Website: apple
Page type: customer-info-address
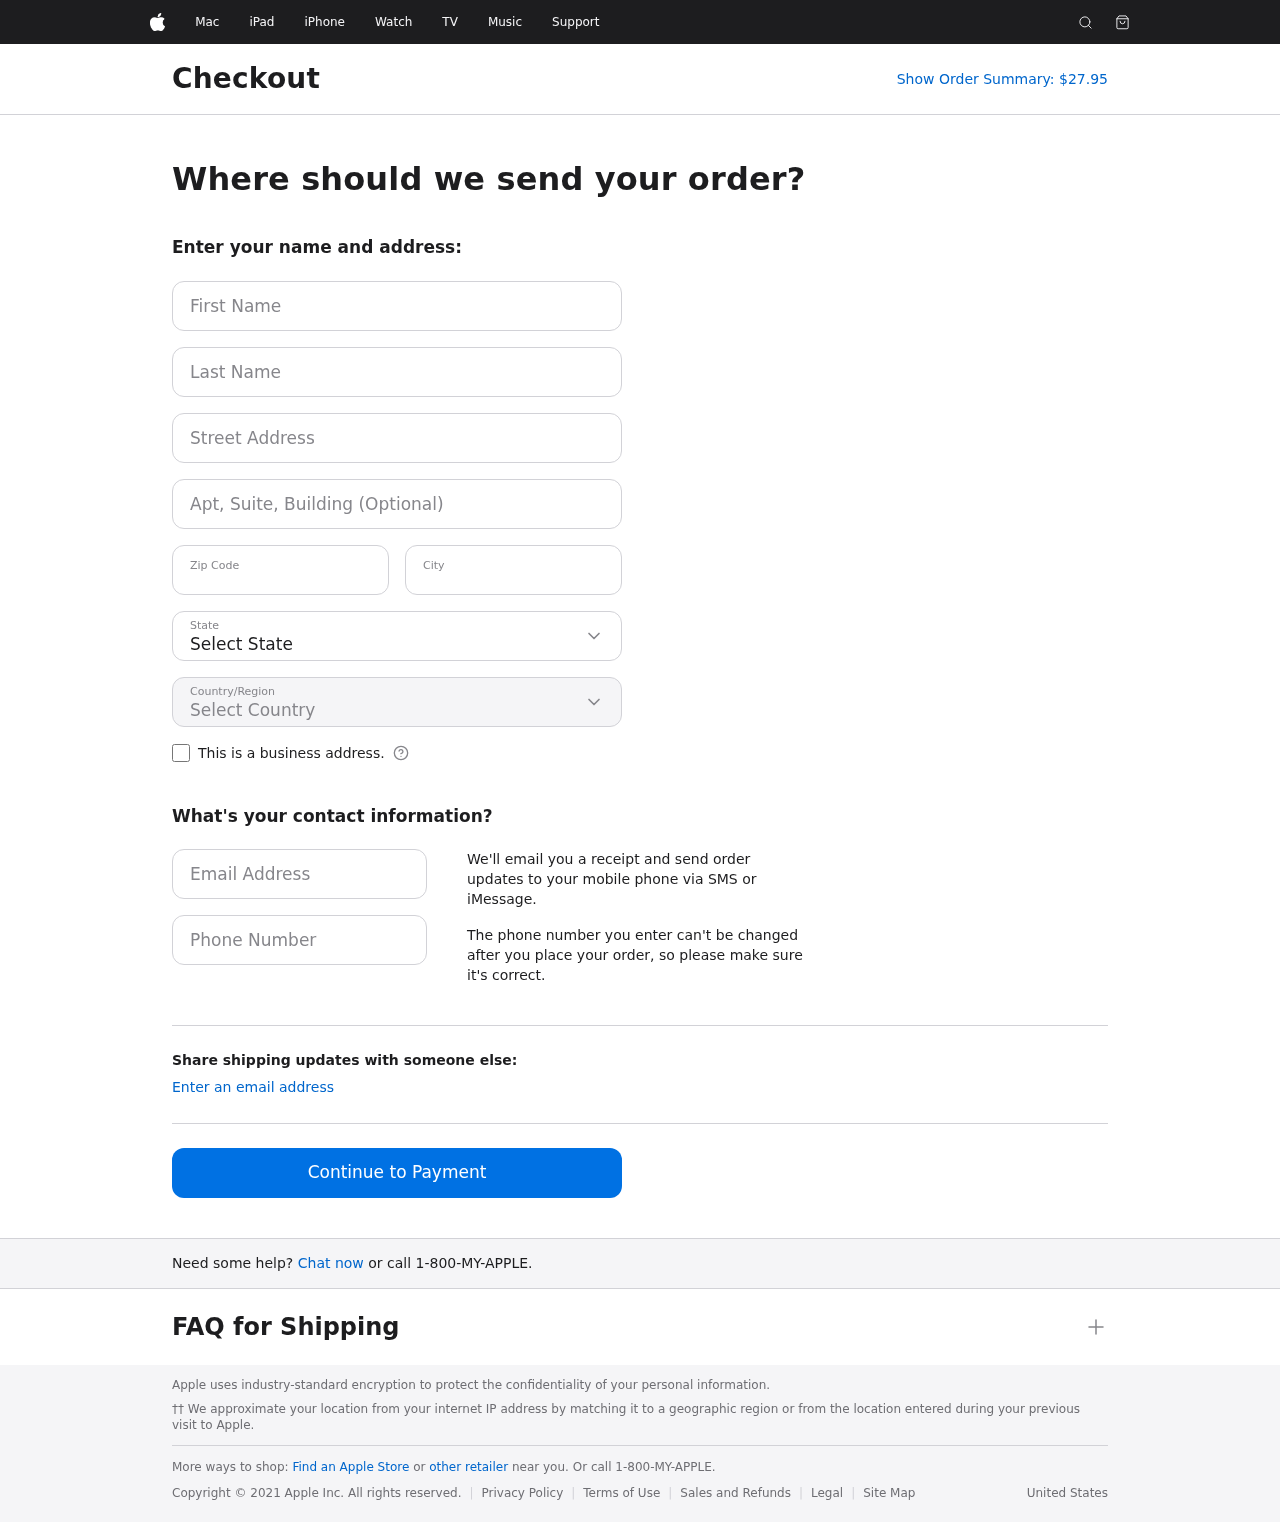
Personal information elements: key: PII_CITY
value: East Richard
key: PII_COUNTRY
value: United States
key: PII_EMAIL
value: benjamin.hays@gmail.com
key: PII_FIRSTNAME
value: Benjamin
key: PII_LASTNAME
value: Hays
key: PII_PHONE
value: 4697687992
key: PII_POSTCODE
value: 16881
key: PII_STATE
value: GU
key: PII_STREET
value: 76673 Kelly Bridge Suite 824
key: PII_STREET2
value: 7836 Horn Manors
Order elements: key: ORDER_TOTAL
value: Show Order Summary: $27.95